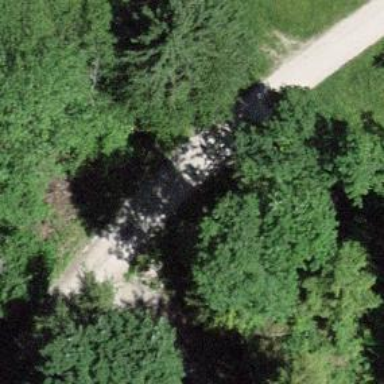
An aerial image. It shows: Compacted track crossing bridge with grade 1 track type.